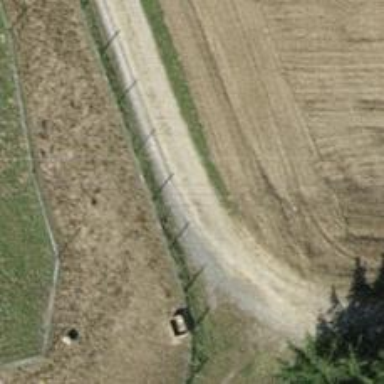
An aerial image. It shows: Gravel track with grade 2 tracktype.